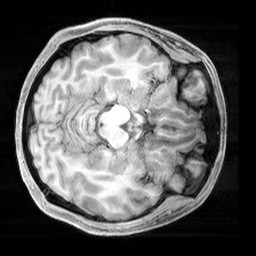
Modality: T1w
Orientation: axial
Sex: female
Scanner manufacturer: siemens
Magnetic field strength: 3 T
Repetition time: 2.3 s
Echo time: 0.00226 s